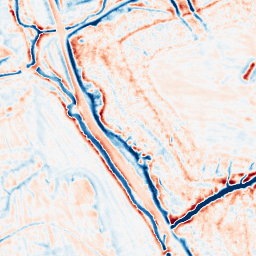
Category: edge_preserving
Decomposition family: bilateral
Decomposition parameters: d: 15
sigma_color: 75
sigma_space: 75
Upsampling method: bilinear
Upsampling parameters: scale: 4
Upsampling scale: 4